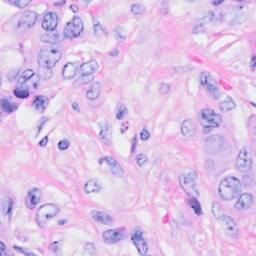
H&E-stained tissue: Breast